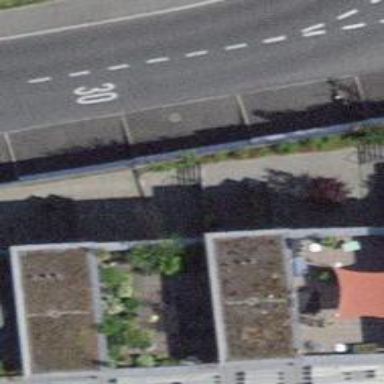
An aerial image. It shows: Street side parking area.